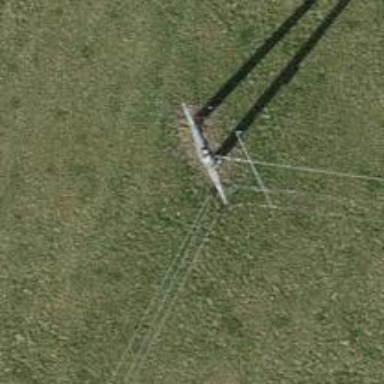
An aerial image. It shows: Concrete power pole.